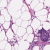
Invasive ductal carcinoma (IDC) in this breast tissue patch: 0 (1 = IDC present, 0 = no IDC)